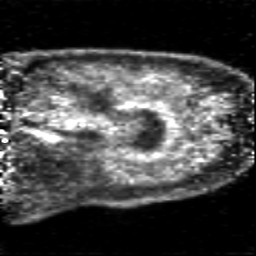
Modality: PET
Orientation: sagittal
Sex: male
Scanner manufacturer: siemens